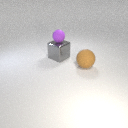
large brown rubber sphere in front of large gray metal cube